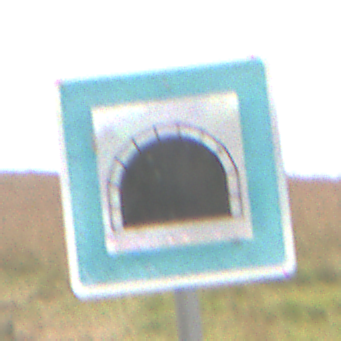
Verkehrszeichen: Tunnel
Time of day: MorningAfternoon
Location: Outdoor (Nature)
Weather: Overcast
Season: NotSpecified
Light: Natural